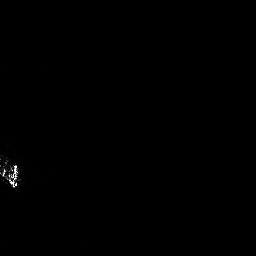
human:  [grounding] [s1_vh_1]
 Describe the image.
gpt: In the satellite image, there is  <ref>1 medium ship </ref> <box>[[0, 60, 7, 73, 0]]</box> located at left.